九年级 · 度量几何学
如图, $A B$ 是 $\odot O$ 的弦, 半径 $O C \perp A B$, 垂足为 $D$, 弦 $C E$ 与 $A B$ 交于点 $F$, 连接 $A E$, $A C, B C$.

(1)求证: $\angle B A C=\angle E$;

(2)若 $A B=8, D C=2, C E=3 \sqrt{10}$, 求 $C F$ 的长.

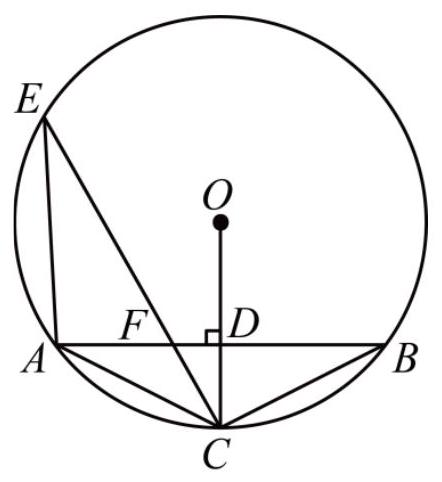
答案:  (1)见解析

(2) $\frac{2 \sqrt{10}}{3}$

解析: (1)由垂径定理, 得 $A D=B D \quad A C=B C$, 由圆周角定理, 得 $\angle B A C=\angle E$;

(2) 可证 $\triangle A C F \sim \triangle E C A$ 得 $\frac{A C}{E C}=\frac{C F}{C A} ;$ Rt $\triangle A D C$ 中, 勾股定理求得 $A C=\sqrt{A D^{2}+D C^{2}}=2 \sqrt{5}$,于是 $C F=\frac{2 \sqrt{10}}{3}$.

【详解】(1) 证明: $\because O C \perp A B \quad O C$ 是 $\odot O$ 的半径

$\therefore A D=B D, \quad A C=B C$ (垂直于弦的直径平分弦, 并且平分弦所对的两条弧)

$\therefore \angle B A C=\angle E$ (同弧或等弧所对的圆周角相等)

(2) 解: $\because \angle B A C=\angle E$ 又 $\because \angle A C F=\angle E C A$

$\therefore \triangle A C F \sim \triangle E C A$ (两角分别相等的两个三角形相似)

$\therefore \frac{A C}{E C}=\frac{C F}{C A}$ (相似三角形对应边成比例)

$\because A B=8$

$\therefore A D=B D=4$

在 Rt $\triangle A D C$ 中 $\angle A D C=90^{\circ} \quad A D=4 \quad C D=2$

$\therefore A C=\sqrt{A D^{2}+D C^{2}}=\sqrt{4^{2}+2^{2}}=2 \sqrt{5}$ (勾股定理)

即 $\frac{2 \sqrt{5}}{3 \sqrt{10}}=\frac{C F}{2 \sqrt{5}}$

$\therefore C F=\frac{2 \sqrt{10}}{3}$.

【点睛】本题考查垂径定理, 相似三角形的判定和性质, 圆周角定理; 由相似三角形得到线段间的数量关系是解题的关键.